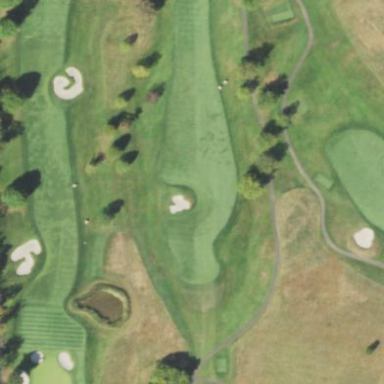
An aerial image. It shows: Area of rough grass used for golf.